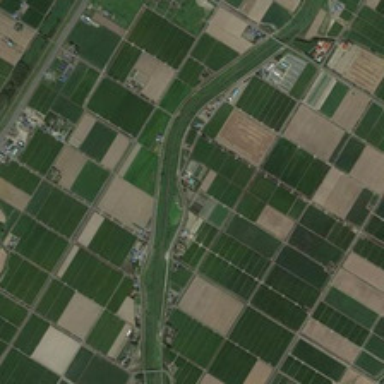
Many pieces of farmlands are together .